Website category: university
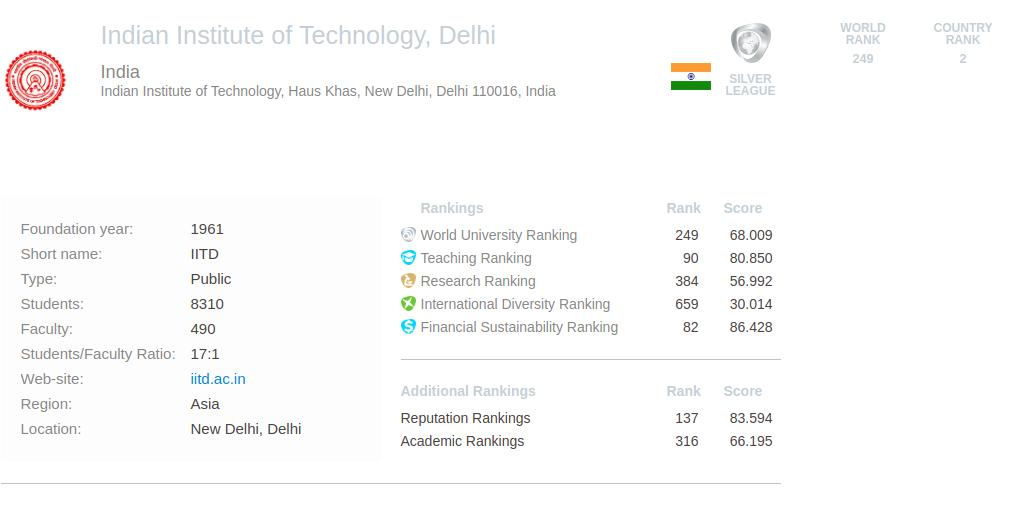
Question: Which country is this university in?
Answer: India

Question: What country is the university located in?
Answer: India

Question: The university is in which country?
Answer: India

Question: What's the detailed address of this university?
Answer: Indian Institute of Technology, Haus Khas, New Delhi, Delhi 110016, India

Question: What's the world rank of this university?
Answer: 249

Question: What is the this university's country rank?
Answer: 2

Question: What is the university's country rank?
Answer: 2

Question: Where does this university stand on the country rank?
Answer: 2

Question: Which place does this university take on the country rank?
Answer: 2

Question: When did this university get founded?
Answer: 1961

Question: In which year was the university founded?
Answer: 1961

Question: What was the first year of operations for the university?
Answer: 1961

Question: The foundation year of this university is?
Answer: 1961

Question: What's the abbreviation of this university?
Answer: IITD

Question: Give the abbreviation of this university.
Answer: IITD

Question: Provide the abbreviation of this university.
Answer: IITD

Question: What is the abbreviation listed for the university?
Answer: IITD

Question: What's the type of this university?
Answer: Public

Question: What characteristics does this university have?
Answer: Public

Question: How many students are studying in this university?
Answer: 8310

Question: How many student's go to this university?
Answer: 8310

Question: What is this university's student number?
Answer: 8310

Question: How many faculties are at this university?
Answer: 490

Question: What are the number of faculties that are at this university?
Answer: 490

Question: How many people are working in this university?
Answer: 490

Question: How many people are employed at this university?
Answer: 490

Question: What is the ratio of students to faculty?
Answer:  17 : 1

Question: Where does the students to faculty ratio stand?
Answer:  17 : 1

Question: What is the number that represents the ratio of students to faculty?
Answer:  17 : 1

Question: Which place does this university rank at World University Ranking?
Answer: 249

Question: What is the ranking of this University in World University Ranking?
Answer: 249

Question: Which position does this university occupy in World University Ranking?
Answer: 249

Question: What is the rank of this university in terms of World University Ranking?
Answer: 249

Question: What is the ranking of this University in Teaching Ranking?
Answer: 90

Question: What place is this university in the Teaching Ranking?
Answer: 90

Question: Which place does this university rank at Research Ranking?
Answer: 384

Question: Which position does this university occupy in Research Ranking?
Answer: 384

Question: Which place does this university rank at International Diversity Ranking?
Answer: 659

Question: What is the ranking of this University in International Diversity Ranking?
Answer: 659

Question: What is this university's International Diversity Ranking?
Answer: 659

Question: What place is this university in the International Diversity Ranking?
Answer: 659

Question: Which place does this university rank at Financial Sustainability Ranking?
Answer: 82

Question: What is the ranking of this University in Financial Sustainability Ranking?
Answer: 82

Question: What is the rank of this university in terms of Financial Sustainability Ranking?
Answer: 82

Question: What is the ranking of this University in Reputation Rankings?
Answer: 137

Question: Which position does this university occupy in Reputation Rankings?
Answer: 137

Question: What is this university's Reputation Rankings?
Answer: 137

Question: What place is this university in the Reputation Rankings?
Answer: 137

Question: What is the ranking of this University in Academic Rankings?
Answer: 316

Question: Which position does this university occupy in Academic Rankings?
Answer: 316

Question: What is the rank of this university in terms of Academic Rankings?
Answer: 316

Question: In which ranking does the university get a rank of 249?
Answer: World University Ranking

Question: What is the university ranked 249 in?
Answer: World University Ranking

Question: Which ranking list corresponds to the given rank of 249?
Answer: World University Ranking

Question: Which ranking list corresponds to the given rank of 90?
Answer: Teaching Ranking

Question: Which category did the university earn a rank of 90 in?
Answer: Teaching Ranking

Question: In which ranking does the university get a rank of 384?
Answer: Research Ranking

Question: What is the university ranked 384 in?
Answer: Research Ranking

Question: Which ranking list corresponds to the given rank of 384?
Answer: Research Ranking

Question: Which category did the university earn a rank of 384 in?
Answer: Research Ranking

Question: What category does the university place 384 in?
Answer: Research Ranking

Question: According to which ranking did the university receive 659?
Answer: International Diversity Ranking

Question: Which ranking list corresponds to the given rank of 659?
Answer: International Diversity Ranking

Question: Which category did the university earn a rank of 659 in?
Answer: International Diversity Ranking